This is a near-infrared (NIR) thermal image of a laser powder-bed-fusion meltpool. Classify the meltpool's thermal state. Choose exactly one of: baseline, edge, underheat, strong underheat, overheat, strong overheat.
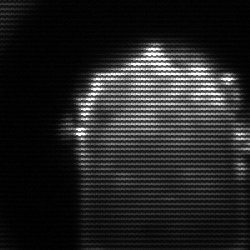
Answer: baseline